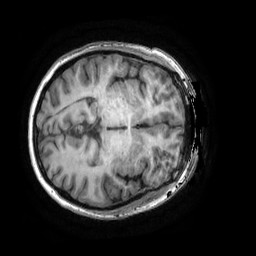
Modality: T1w
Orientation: axial
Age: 25
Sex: female
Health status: healthy
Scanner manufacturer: ge